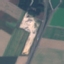
Land use / land cover class: Highway